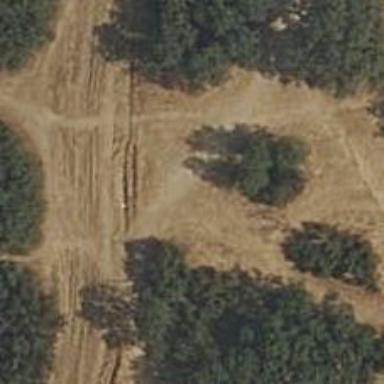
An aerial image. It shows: Dirt path.